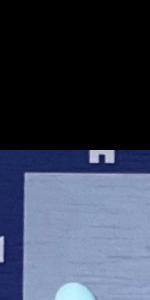
Label: Empty